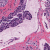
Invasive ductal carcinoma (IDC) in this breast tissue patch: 0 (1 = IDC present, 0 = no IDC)